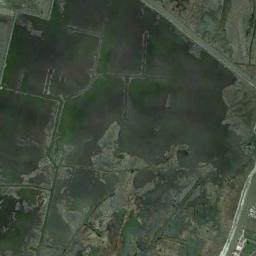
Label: wetland